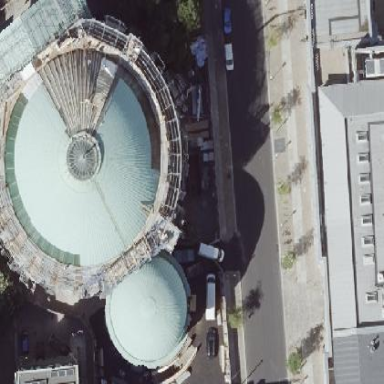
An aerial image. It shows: Building part with dome-shaped roof.